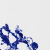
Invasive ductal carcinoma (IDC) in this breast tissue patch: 0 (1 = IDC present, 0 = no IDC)